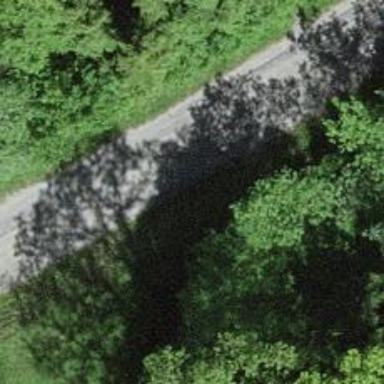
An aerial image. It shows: Unclassified asphalt road with no sidewalk.